Question: I'm using zedgraph and the following code works fine in Visual Studio 2008 with the project targeting .NET 2.0 to create a list of different x,y points:
'''
Dim coordList As New List(Of PointPairList)
For i As Integer = 0 To 10
coordList.Add(New PointPairList())
Next
'''
I've tried the exact same code in Visual Studio 2010 in a project targeting .NET 4 as i need to use memory maps, but i can't populate the list; it says
How come the list works in VS2008 (.NET2) but not in VS2010 (.NET4)?
Edit: The original code below works fine in VS2010(.NET4), it's just that i can't create a list of pointpairlists:- Dim coordList As New List(Of PointPairList)
Original code:
'''
Dim list1 As New PointPairList()
For i As Integer = 0 To 10
list1.Add(x, y1)
Next
'''
Edit 2: Here's a picture of error which appears before it hits the loop:

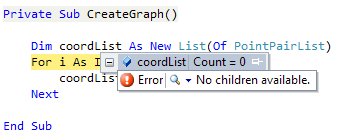
Answer: The code is working fine. The 'PointPairList' iterator is throwing an exception because you left the 'PointPairList' empty.
Example ... (this will not show an error when you view the values after the outer loop)
'''
Dim coordList As New List(Of PointPairList)
For i As Integer = 0 To 10
Dim pointlist = New PointPairList()
For x = 0 To 10
pointlist.Add(x, i)
Next
coordList.Add(pointlist)
Next
'''